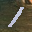
Label: 1